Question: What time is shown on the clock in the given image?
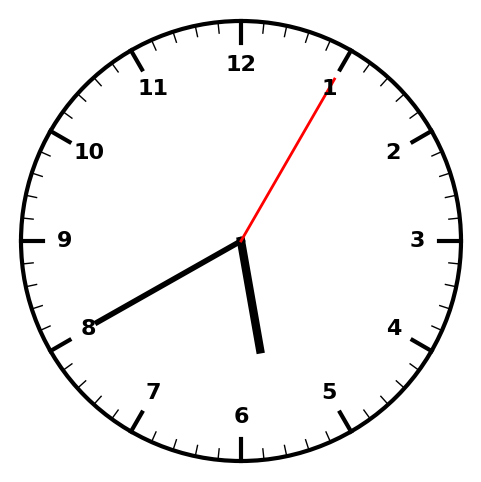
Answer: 05:40:05